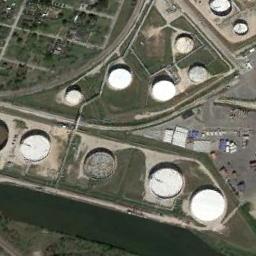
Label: storage_tank